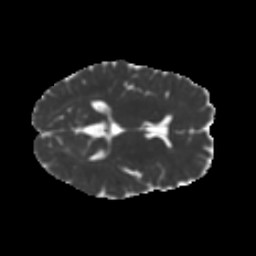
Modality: MD
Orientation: axial
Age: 42
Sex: female
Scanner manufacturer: ge
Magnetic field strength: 3 T
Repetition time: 7.8 s
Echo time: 0.0607 s